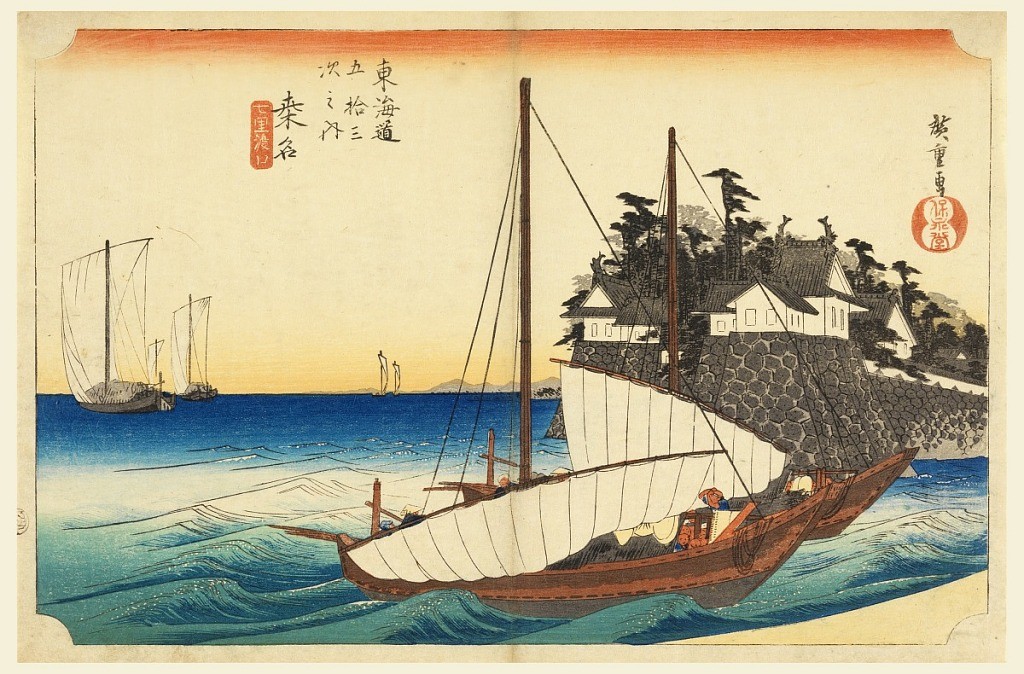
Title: Kuwana, Mouth of the Kiso River, in The Fifty-Three Stations of the Tokaido Road (Tokaido Gojusan Tsugi-no Uchi)
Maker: Ando Hiroshige, Japanese, 1797–1858
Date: ca. 1834
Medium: Woodblock print (ukiyo-e) on mulberry paper (washi), ink with color
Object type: Print
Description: Right, two sailing boats with sails partly lowered, entering inlet on farther side of which is Kuwana Castle. Left, other sailing boats out at sea.